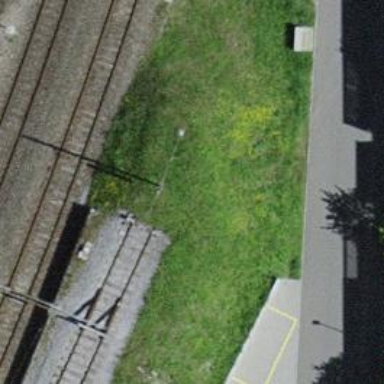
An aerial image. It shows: Railway buffer stop.